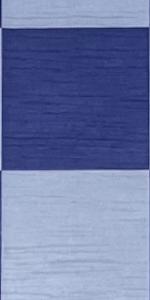
Label: Empty